如图，已知在 $\triangle ABC$ 中，$\angle ACB = 90^\circ$，$AC = BC$，$\angle A$ 的平分线 $AD$ 交 $BC$ 于点 $D$，过点 $B$ 作 $BE \perp AD$ 于 $E$.

(1) 说明 $\triangle ACD \cong \triangle BCF$ 的理由；

(2) 试说明 $BE$ 与 $AD$ 之间的数量关系.

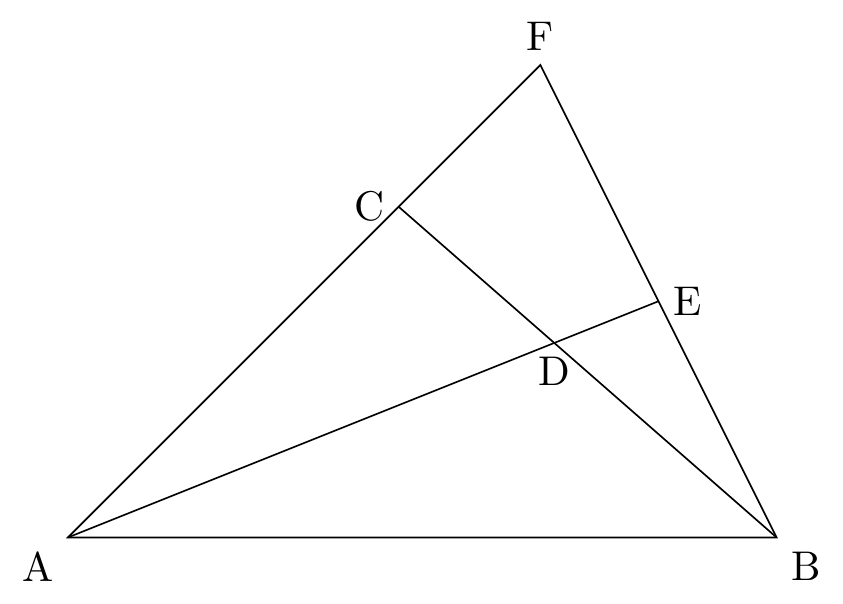
【解答】
(1) 证明：如图所示，

$\because BE \perp AD$，

$\therefore \angle AEB = \angle AEF = 90^\circ$，

$\therefore \angle 2 + \angle 4 = 90^\circ$，

$\because \angle ACB = 90^\circ$，

$\therefore \angle 1 + \angle 3 = 90^\circ$，

$\because \angle 3 = \angle 4$，

$\therefore \angle 1 = \angle 2$，

$\because \angle ACB = 90^\circ$，

$\therefore \angle BCF = 90^\circ$，

在 $\triangle ACD$ 和 $\triangle BCF$ 中，
\[
\begin{cases}
\angle 1 = \angle 2 \\
AC = BC \\
\angle ACD = \angle BCF = 90^\circ
\end{cases}
\]

$\therefore \triangle ACD \cong \triangle BCF$ (ASA)。

(2) $BE$ 与 $AD$ 之间的数量关系是 $BE = \dfrac{1}{2} AD$。理由如下：

$\because AD$ 平分 $\angle BAC$，

$\therefore \angle 1 = \angle 5$，

在 $\triangle ABE$ 和 $\triangle AFE$ 中，

\[
\begin{cases}
\angle 5 = \angle 1 \\
AE = AE \\
\angle AEB = \angle AEF = 90^\circ
\end{cases}
\]

$\therefore \triangle ABE \cong \triangle AFE$ (ASA)，

$\therefore BE = FE$，

$\therefore BE = \dfrac{1}{2} BF$，

$\because \triangle ACD \cong \triangle BCF$，

$\therefore AD = BF$，

$\therefore BE = \dfrac{1}{2} AD$.
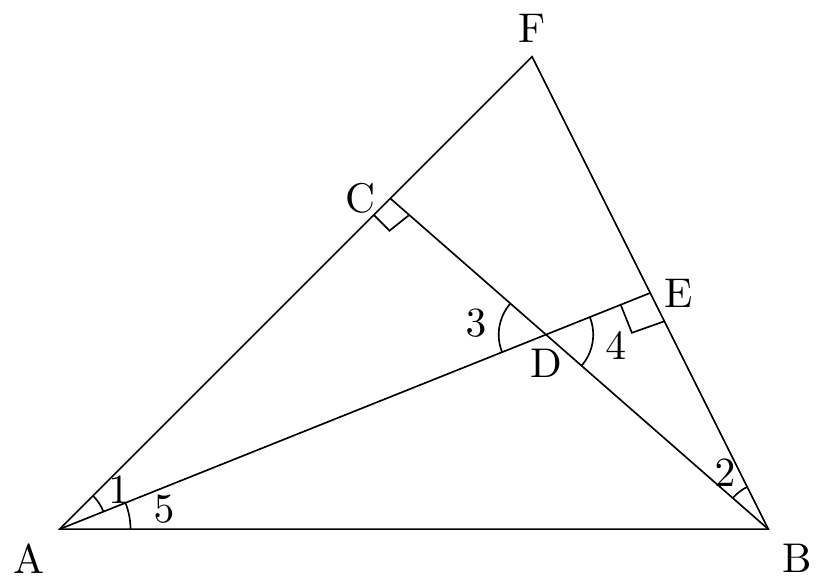